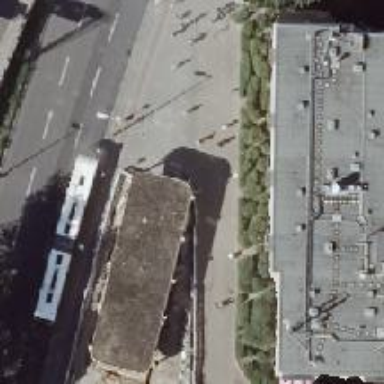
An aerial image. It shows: Subway entrance.